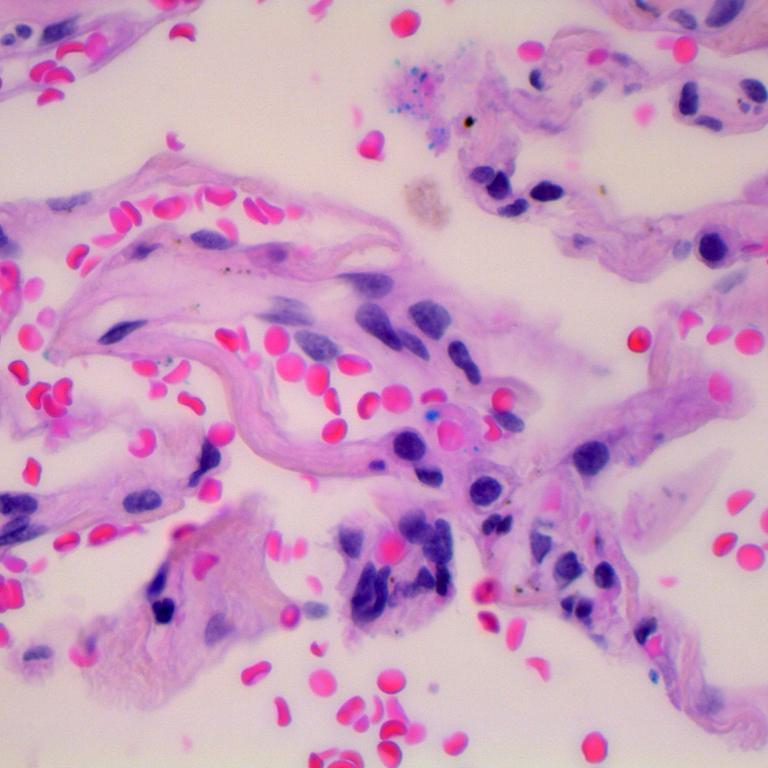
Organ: lung
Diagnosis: benign